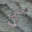
Label: 5